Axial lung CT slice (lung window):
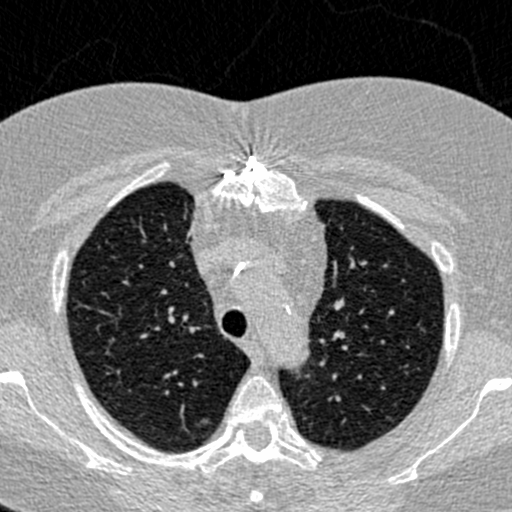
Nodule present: no